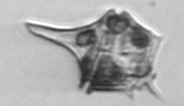
Label: Amylax